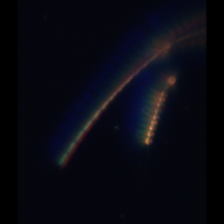
Taxon: Chaetoceros
Group: Diatoms